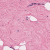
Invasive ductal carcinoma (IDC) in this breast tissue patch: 0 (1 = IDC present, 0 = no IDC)